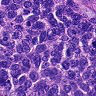
Metastatic tissue present: yes